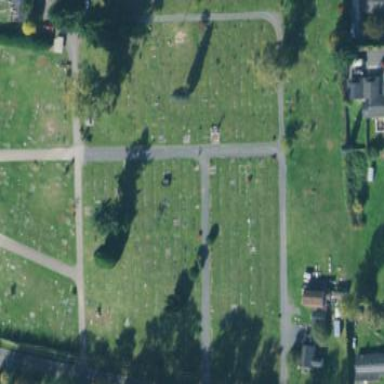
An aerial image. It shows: Cemetery.